Field crop: maize
Growth stage: 2
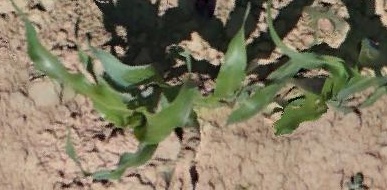
Species: maize